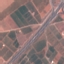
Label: Highway